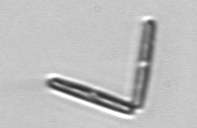
Label: Thalassionema